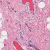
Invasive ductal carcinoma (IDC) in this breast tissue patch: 0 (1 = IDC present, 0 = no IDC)